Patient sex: F
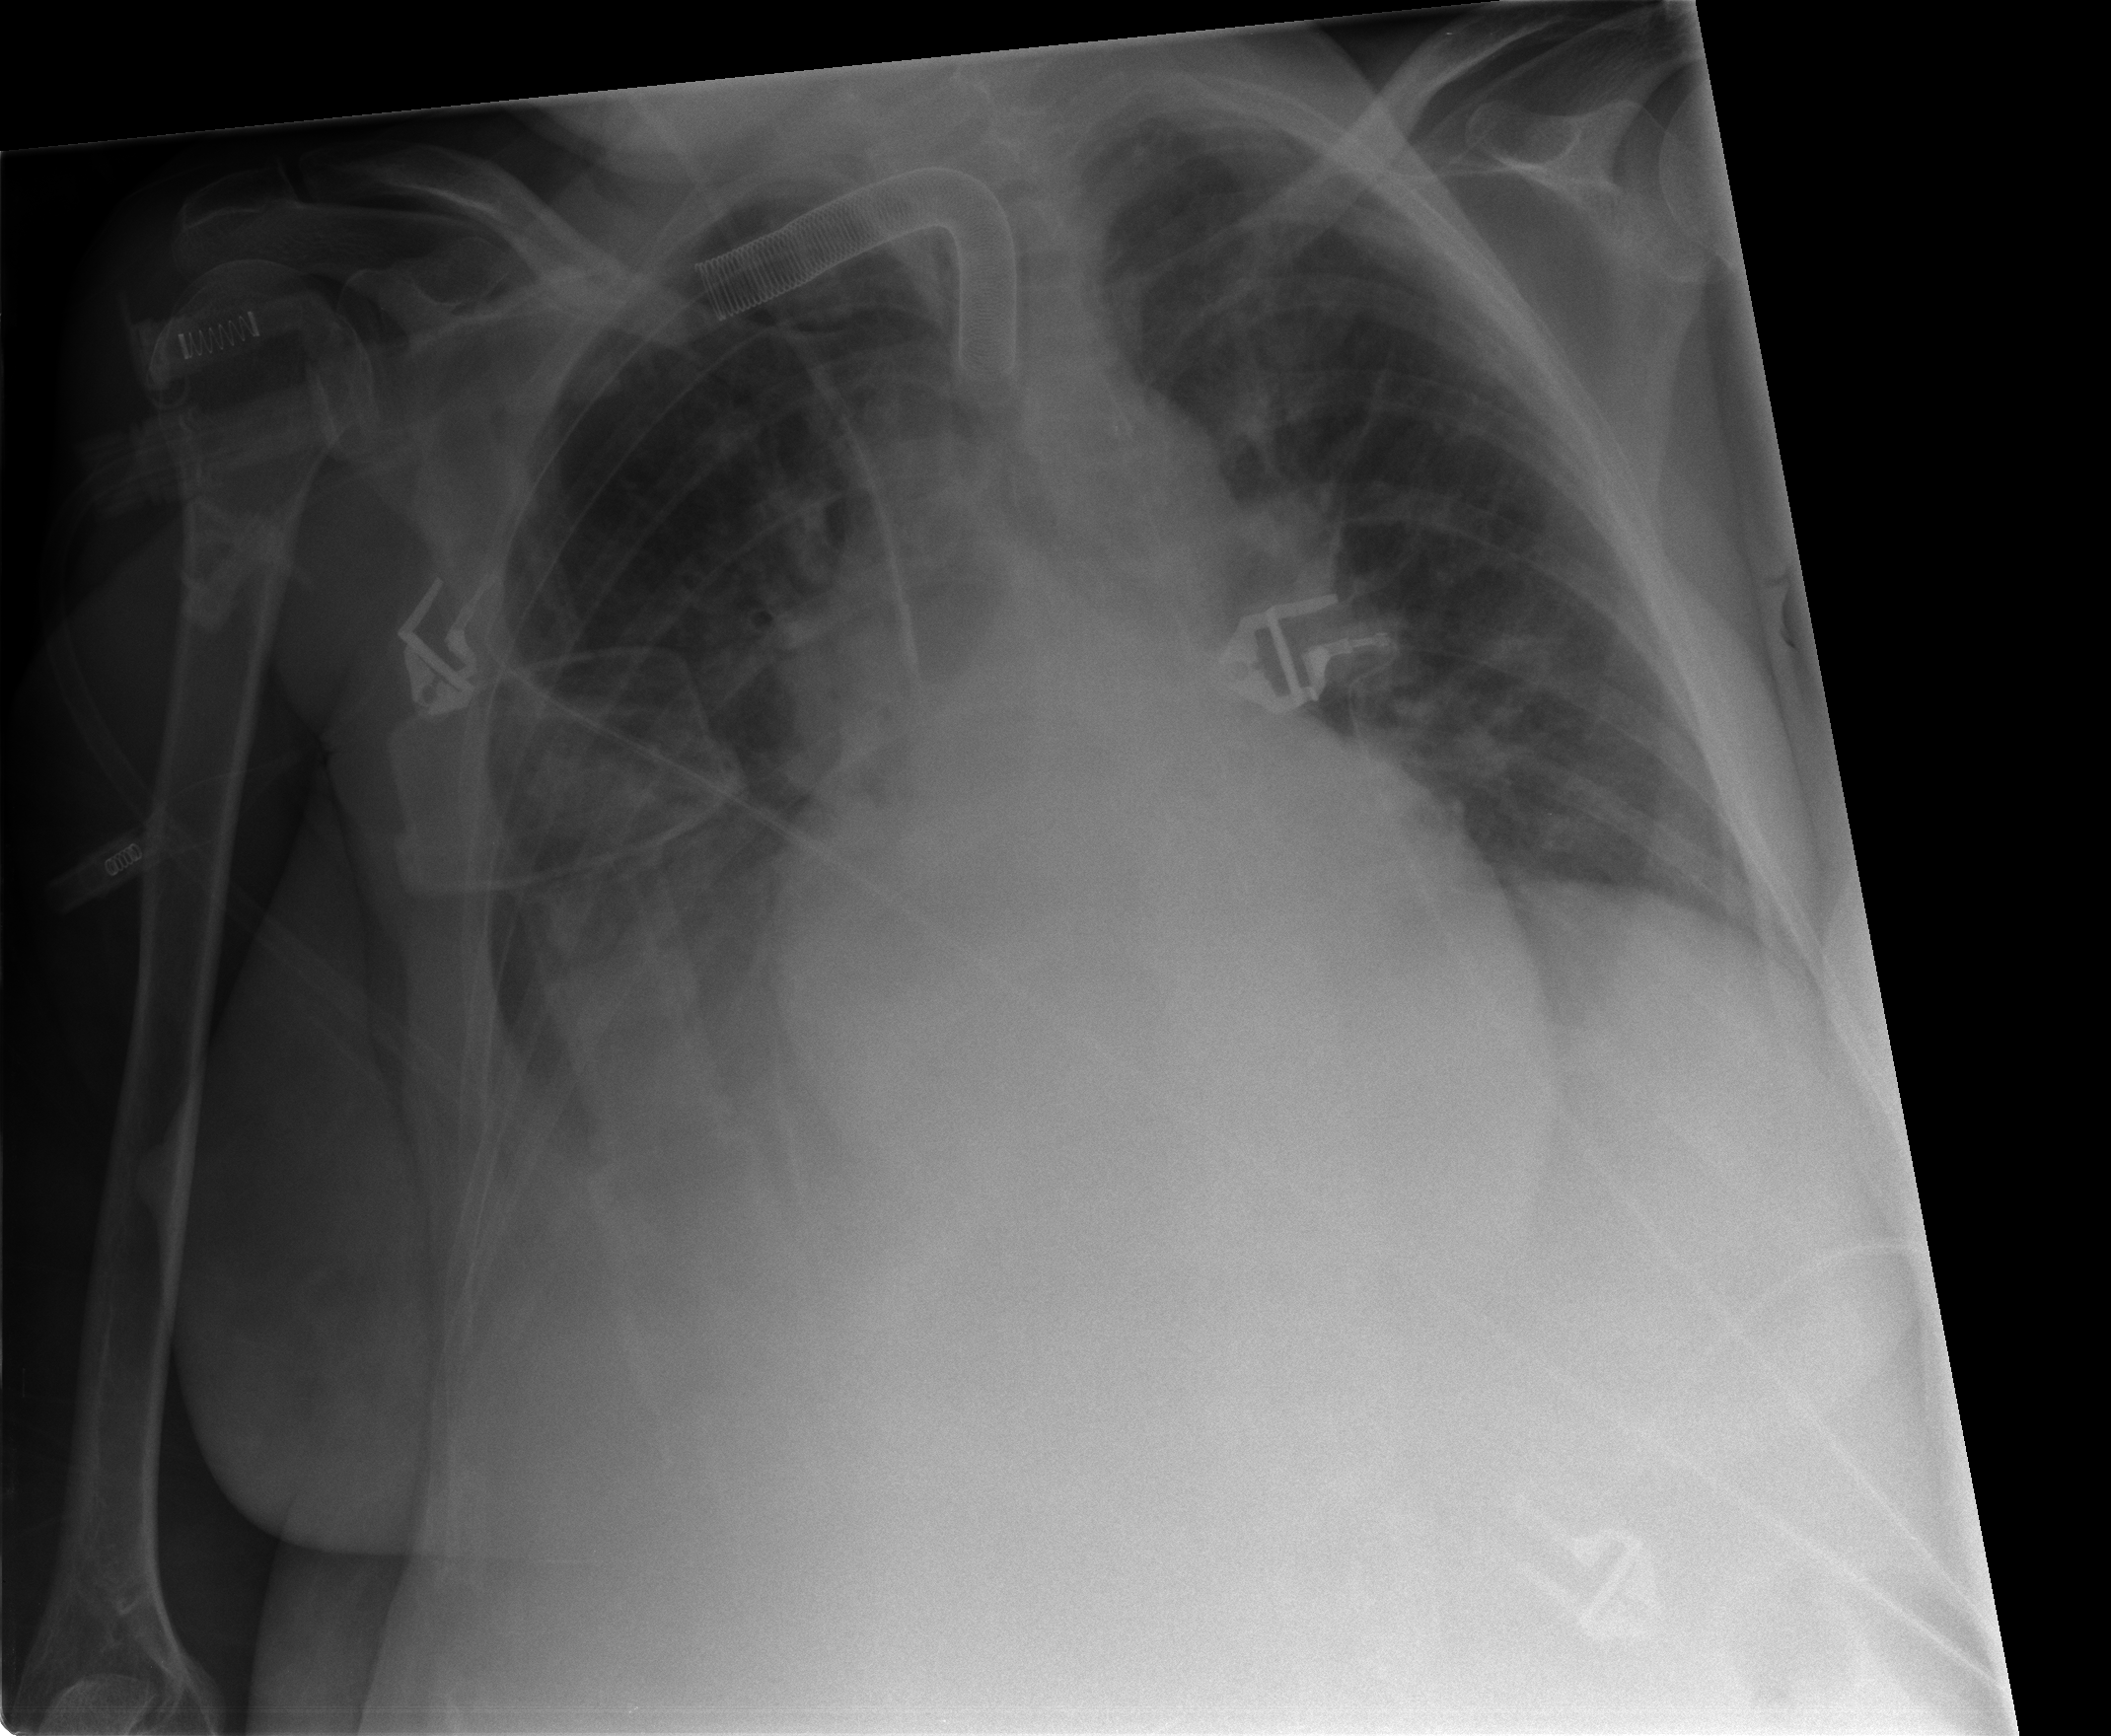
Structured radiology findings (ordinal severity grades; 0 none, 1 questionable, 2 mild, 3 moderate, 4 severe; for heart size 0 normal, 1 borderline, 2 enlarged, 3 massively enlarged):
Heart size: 1
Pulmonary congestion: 2
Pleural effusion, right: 2
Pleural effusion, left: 0
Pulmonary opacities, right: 1
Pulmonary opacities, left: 0
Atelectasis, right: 0
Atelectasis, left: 0